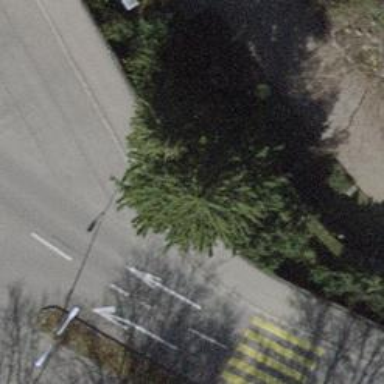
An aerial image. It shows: Asphalt sidewalk along the footway.